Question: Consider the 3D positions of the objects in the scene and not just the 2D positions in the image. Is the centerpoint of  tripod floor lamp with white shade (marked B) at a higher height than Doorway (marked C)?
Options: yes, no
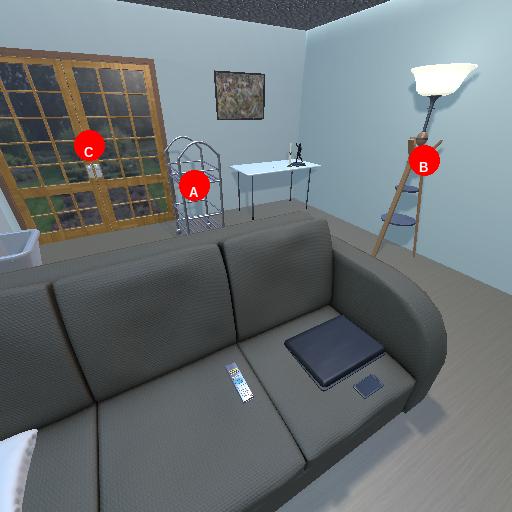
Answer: yes